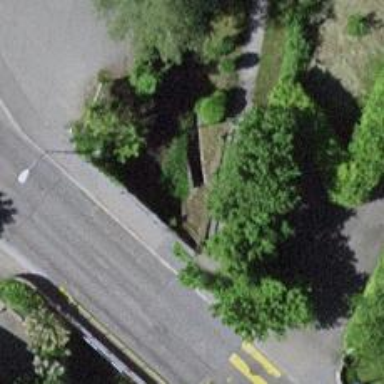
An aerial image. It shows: Retaining wall.